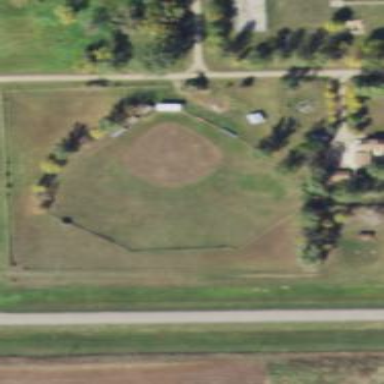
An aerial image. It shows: Baseball field.